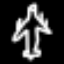
Label: airplane